Question: So I am new to using SSL certs on websites and have some questions..
1. If I get a SSL cert I can use it on my main production web box and a clone failover box correct, I don't need to get two different PFX keys or pay for two?
2. I have two sites like this in IIS7. a. www.kylesite.com b. account.kylesite.com
They both need https but when I assign the SSL ceftificate in the http binding of the site it gives me this and I don't know what to make of it or if I can use this same cert for my main site and subdomain site..

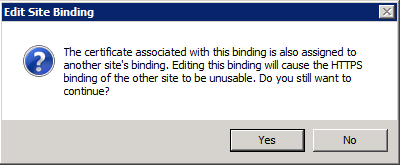
Answer: 1) Yes you can export to PFX (include the private key), and import into a new box.
2) You need a unique IP:PORT combo in order to bind IIS to an SSL certificate.